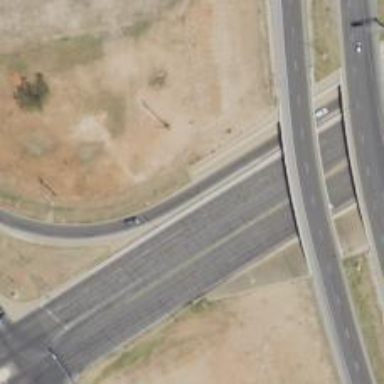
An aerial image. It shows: Secondary link road.